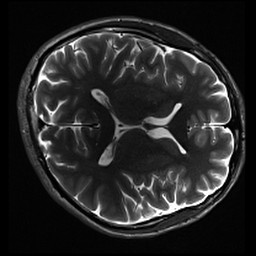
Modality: inplaneT2
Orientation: axial